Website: ulta-beauty
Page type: address-validator
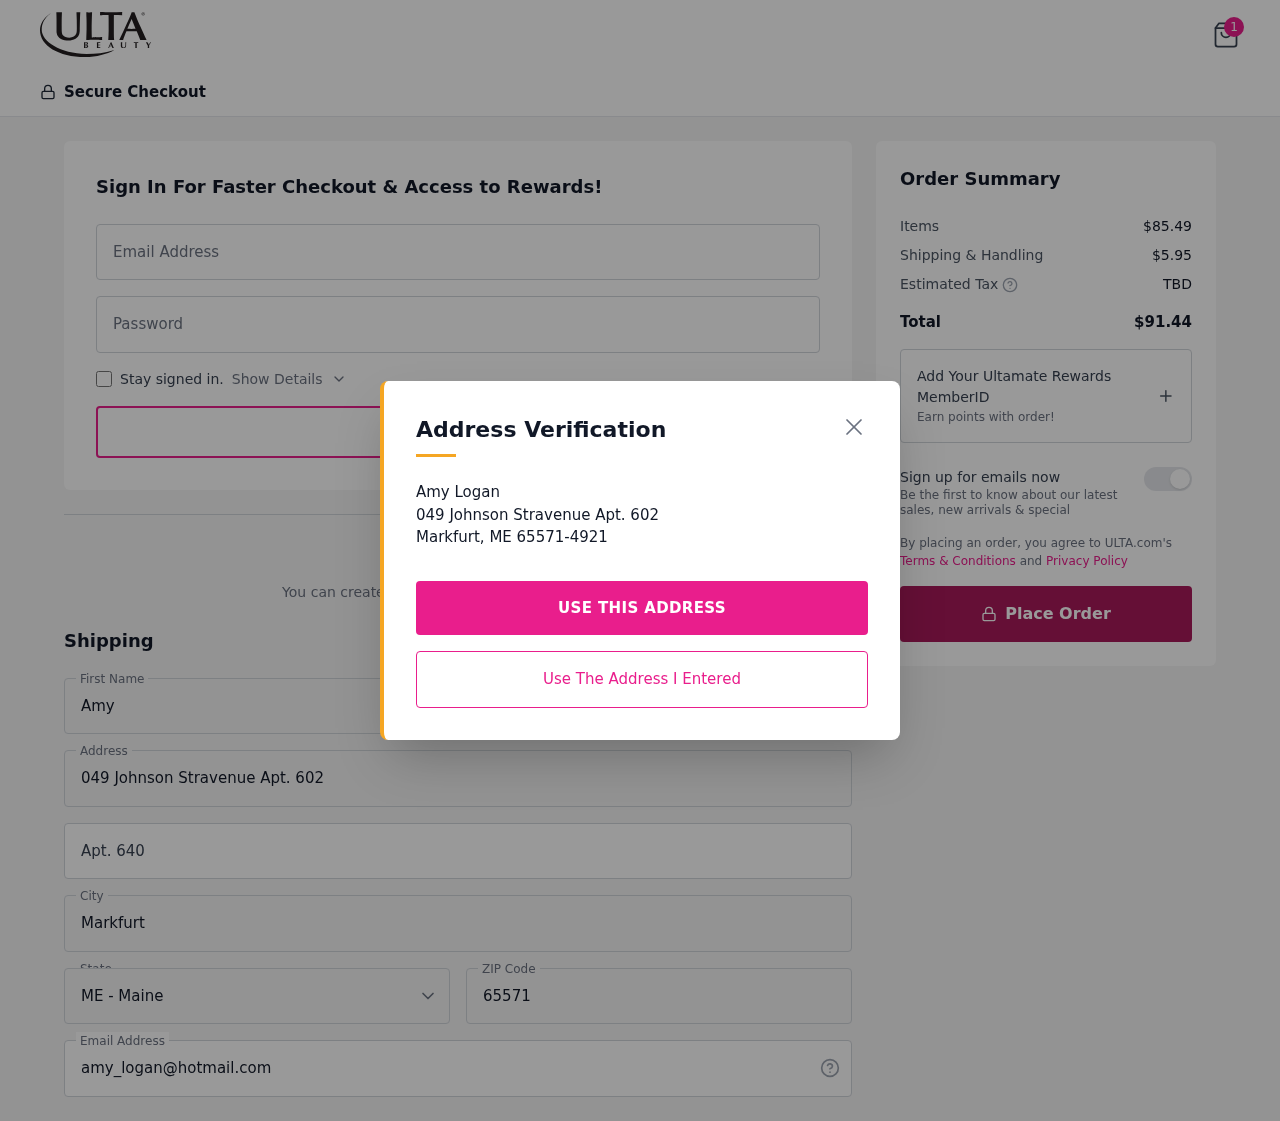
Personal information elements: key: PII_CITY
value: Markfurt
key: PII_EMAIL
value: amy_logan@hotmail.com
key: PII_FIRSTNAME
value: Amy
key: PII_LASTNAME
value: Logan
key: PII_POSTCODE
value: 65571
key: PII_STATE_ABBR
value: ME
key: PII_STREET
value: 049 Johnson Stravenue Apt. 602
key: PII_STREET2
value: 049 Johnson Stravenue Apt. 602
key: PII_STREET2
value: Apt. 640
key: PII_FULLNAME2
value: Amy Logan
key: PII_CITY2
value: Markfurt
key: PII_STATE_ABBR2
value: ME
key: PII_POSTCODE_FULL
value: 65571
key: PII_POSTCODE_EXT
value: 4921
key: PII_POSTCODE_NUMERIC
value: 65571
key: PII_POSTCODE_EXT_NUMERIC
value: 4921
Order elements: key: ORDER_NUM_ITEMS
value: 1
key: ORDER_SUBTOTAL
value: $85.49
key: ORDER_SHIPPING_COST
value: $5.95
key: ORDER_TOTAL
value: $91.44